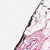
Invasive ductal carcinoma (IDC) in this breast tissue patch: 0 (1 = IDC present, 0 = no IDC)